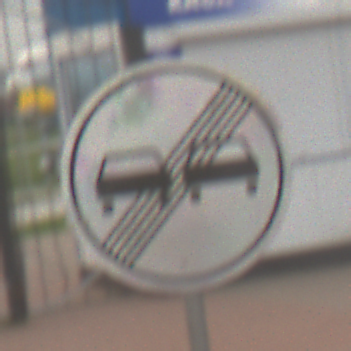
Verkehrszeichen: EndeUeberholverbot
Umgebung: Outdoor, Suburban
Tageszeit: MorningAfternoon
Wetter: Overcast
Licht: Natural
Jahreszeit: NotSpecified
Kontrast: LowContrast